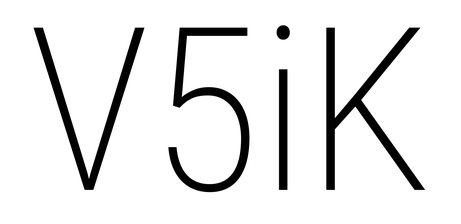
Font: Roboto_Condensed_ExtraLight